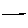
Label: line